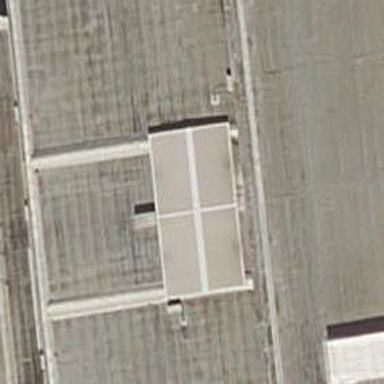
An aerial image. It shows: Part of building.